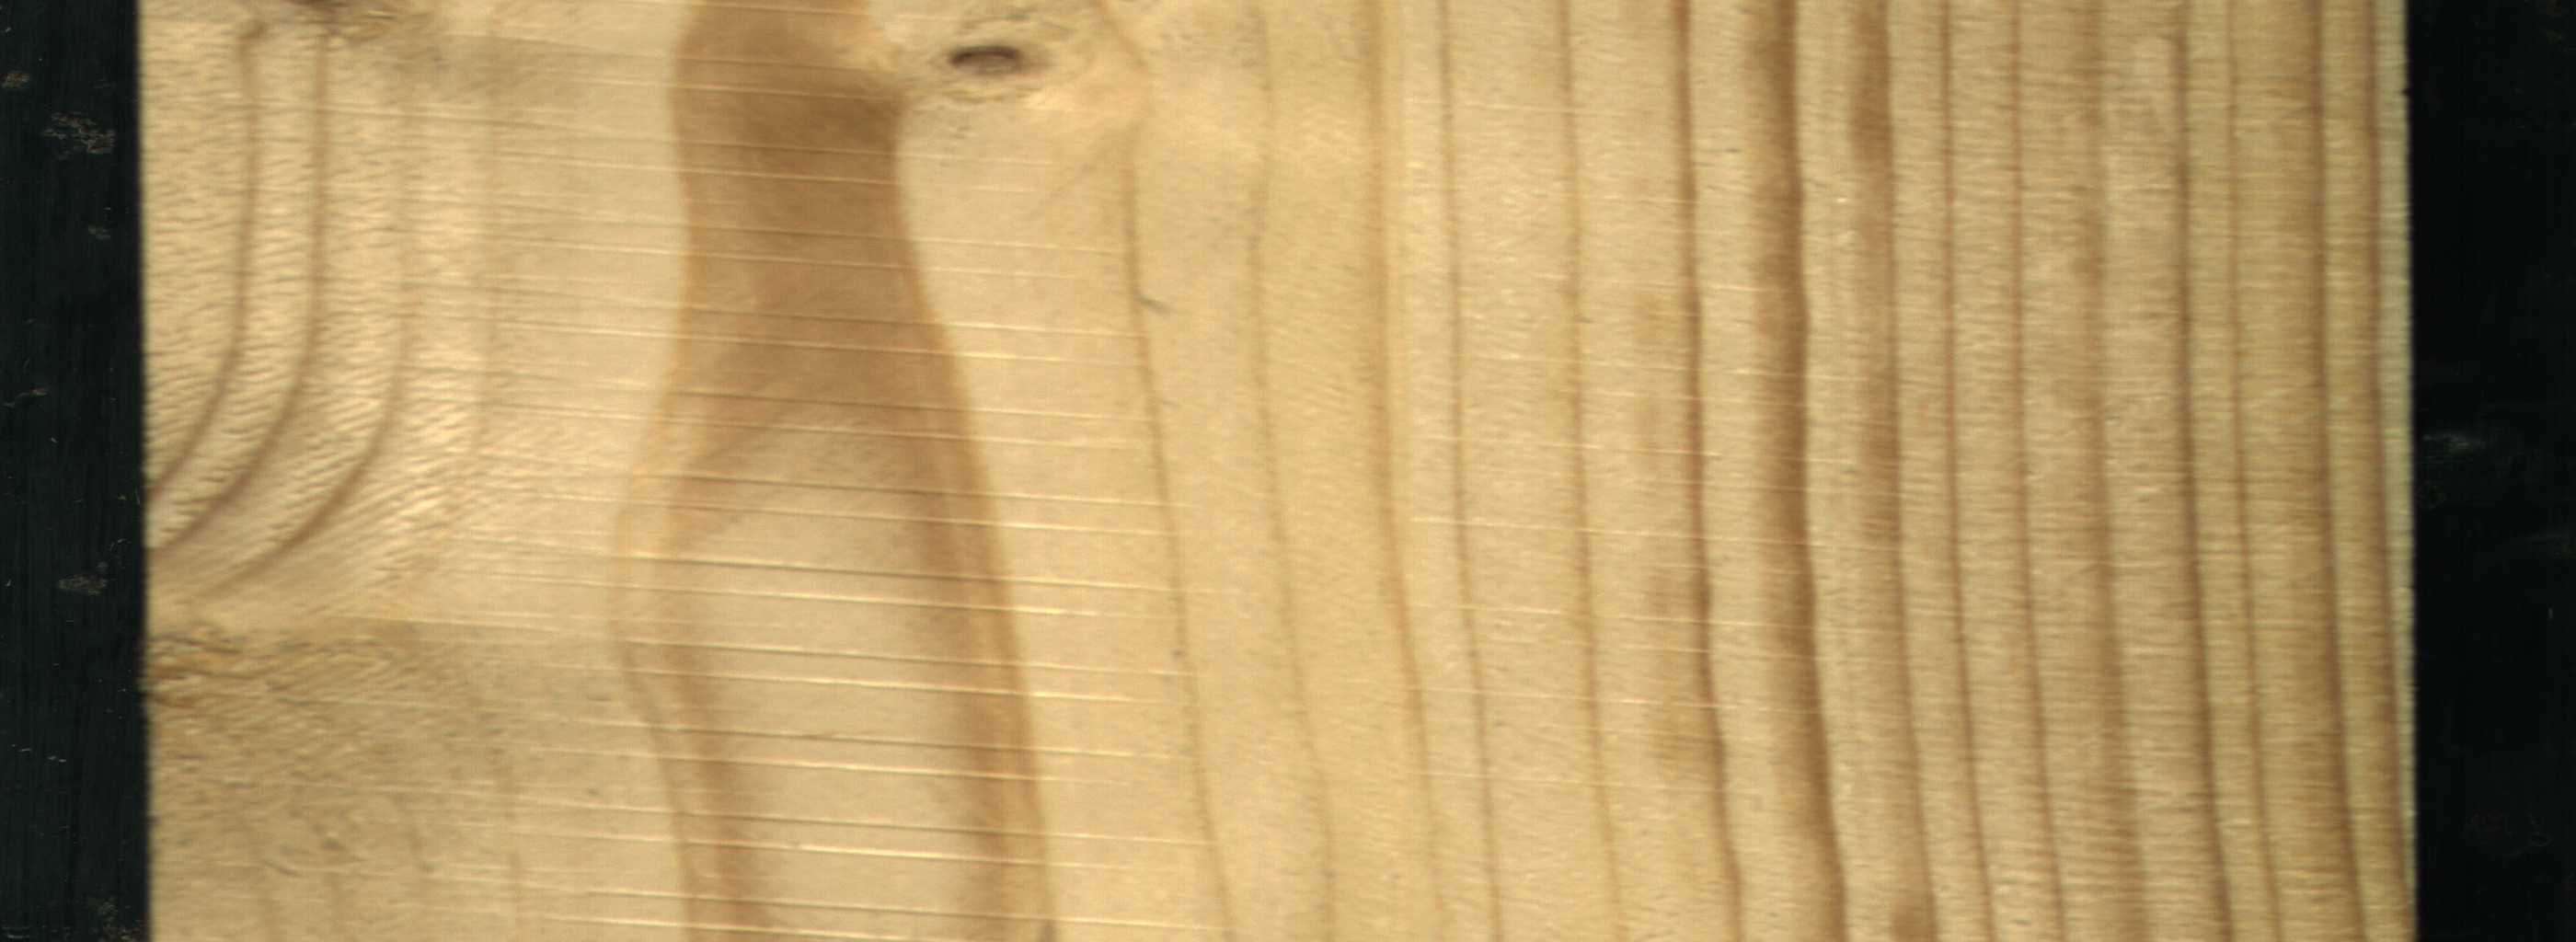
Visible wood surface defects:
Live_Knot